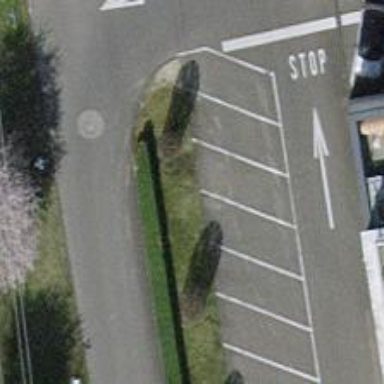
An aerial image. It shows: Hedge barrier.